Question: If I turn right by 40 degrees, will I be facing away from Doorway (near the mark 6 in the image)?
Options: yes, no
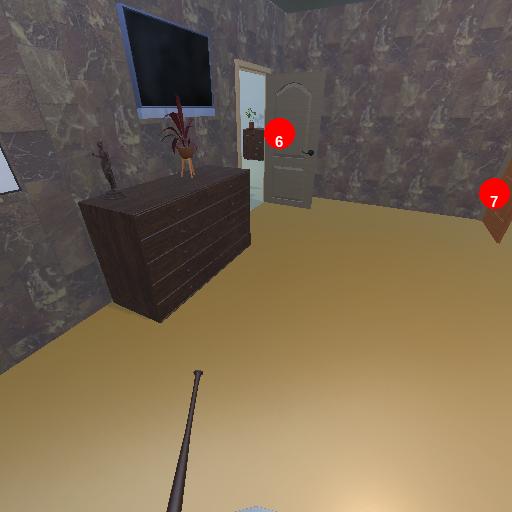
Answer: yes